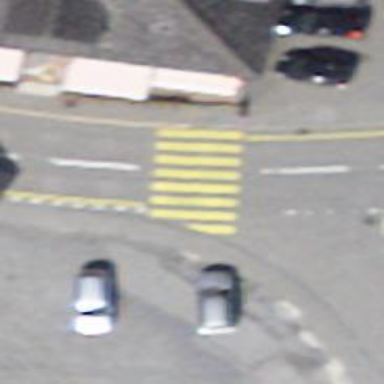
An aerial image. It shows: Zebra crossing on the road.